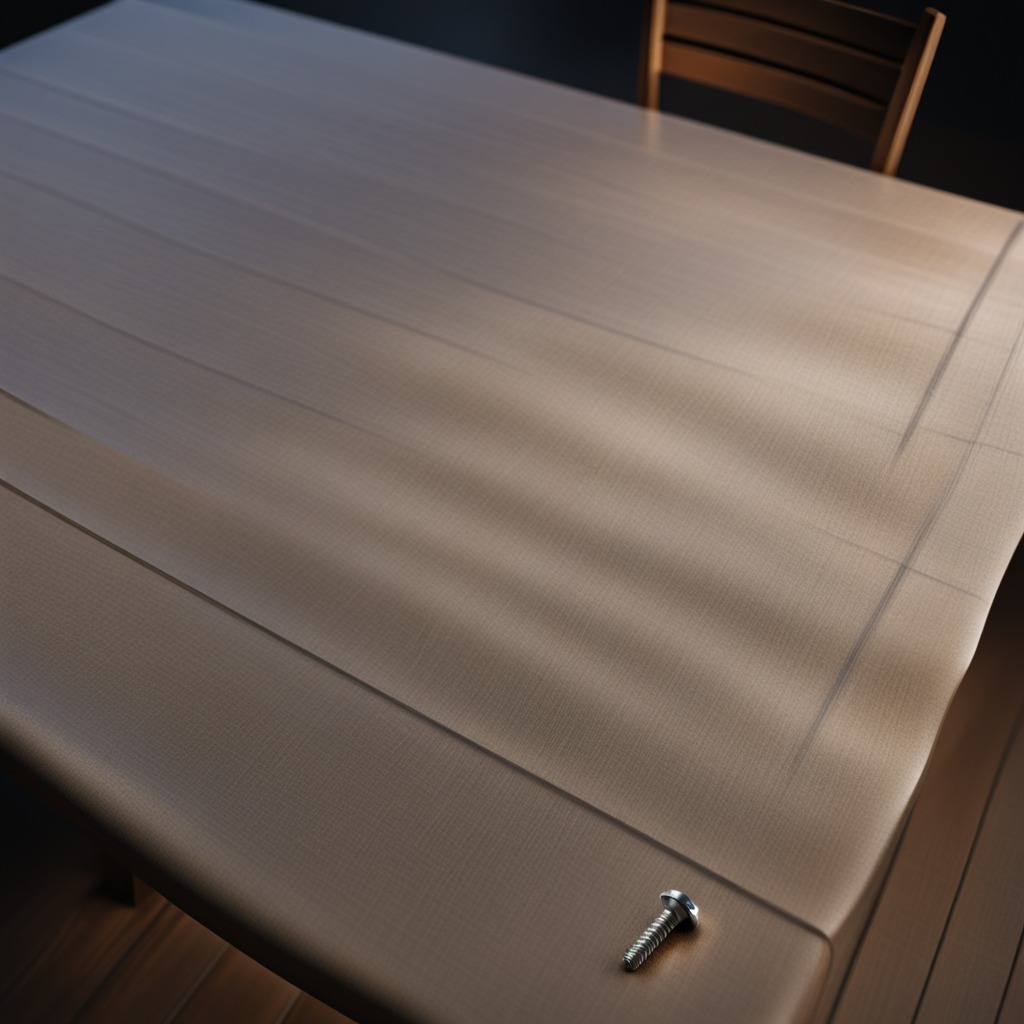
A metal screw lying on the wooden table inside a workshop at night dim ambient light soft shadows worn but beneath the cloth